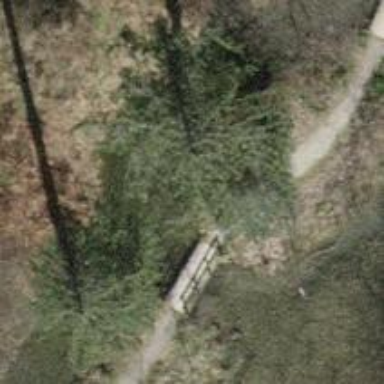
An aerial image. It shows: Path leading to bridge.